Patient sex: F
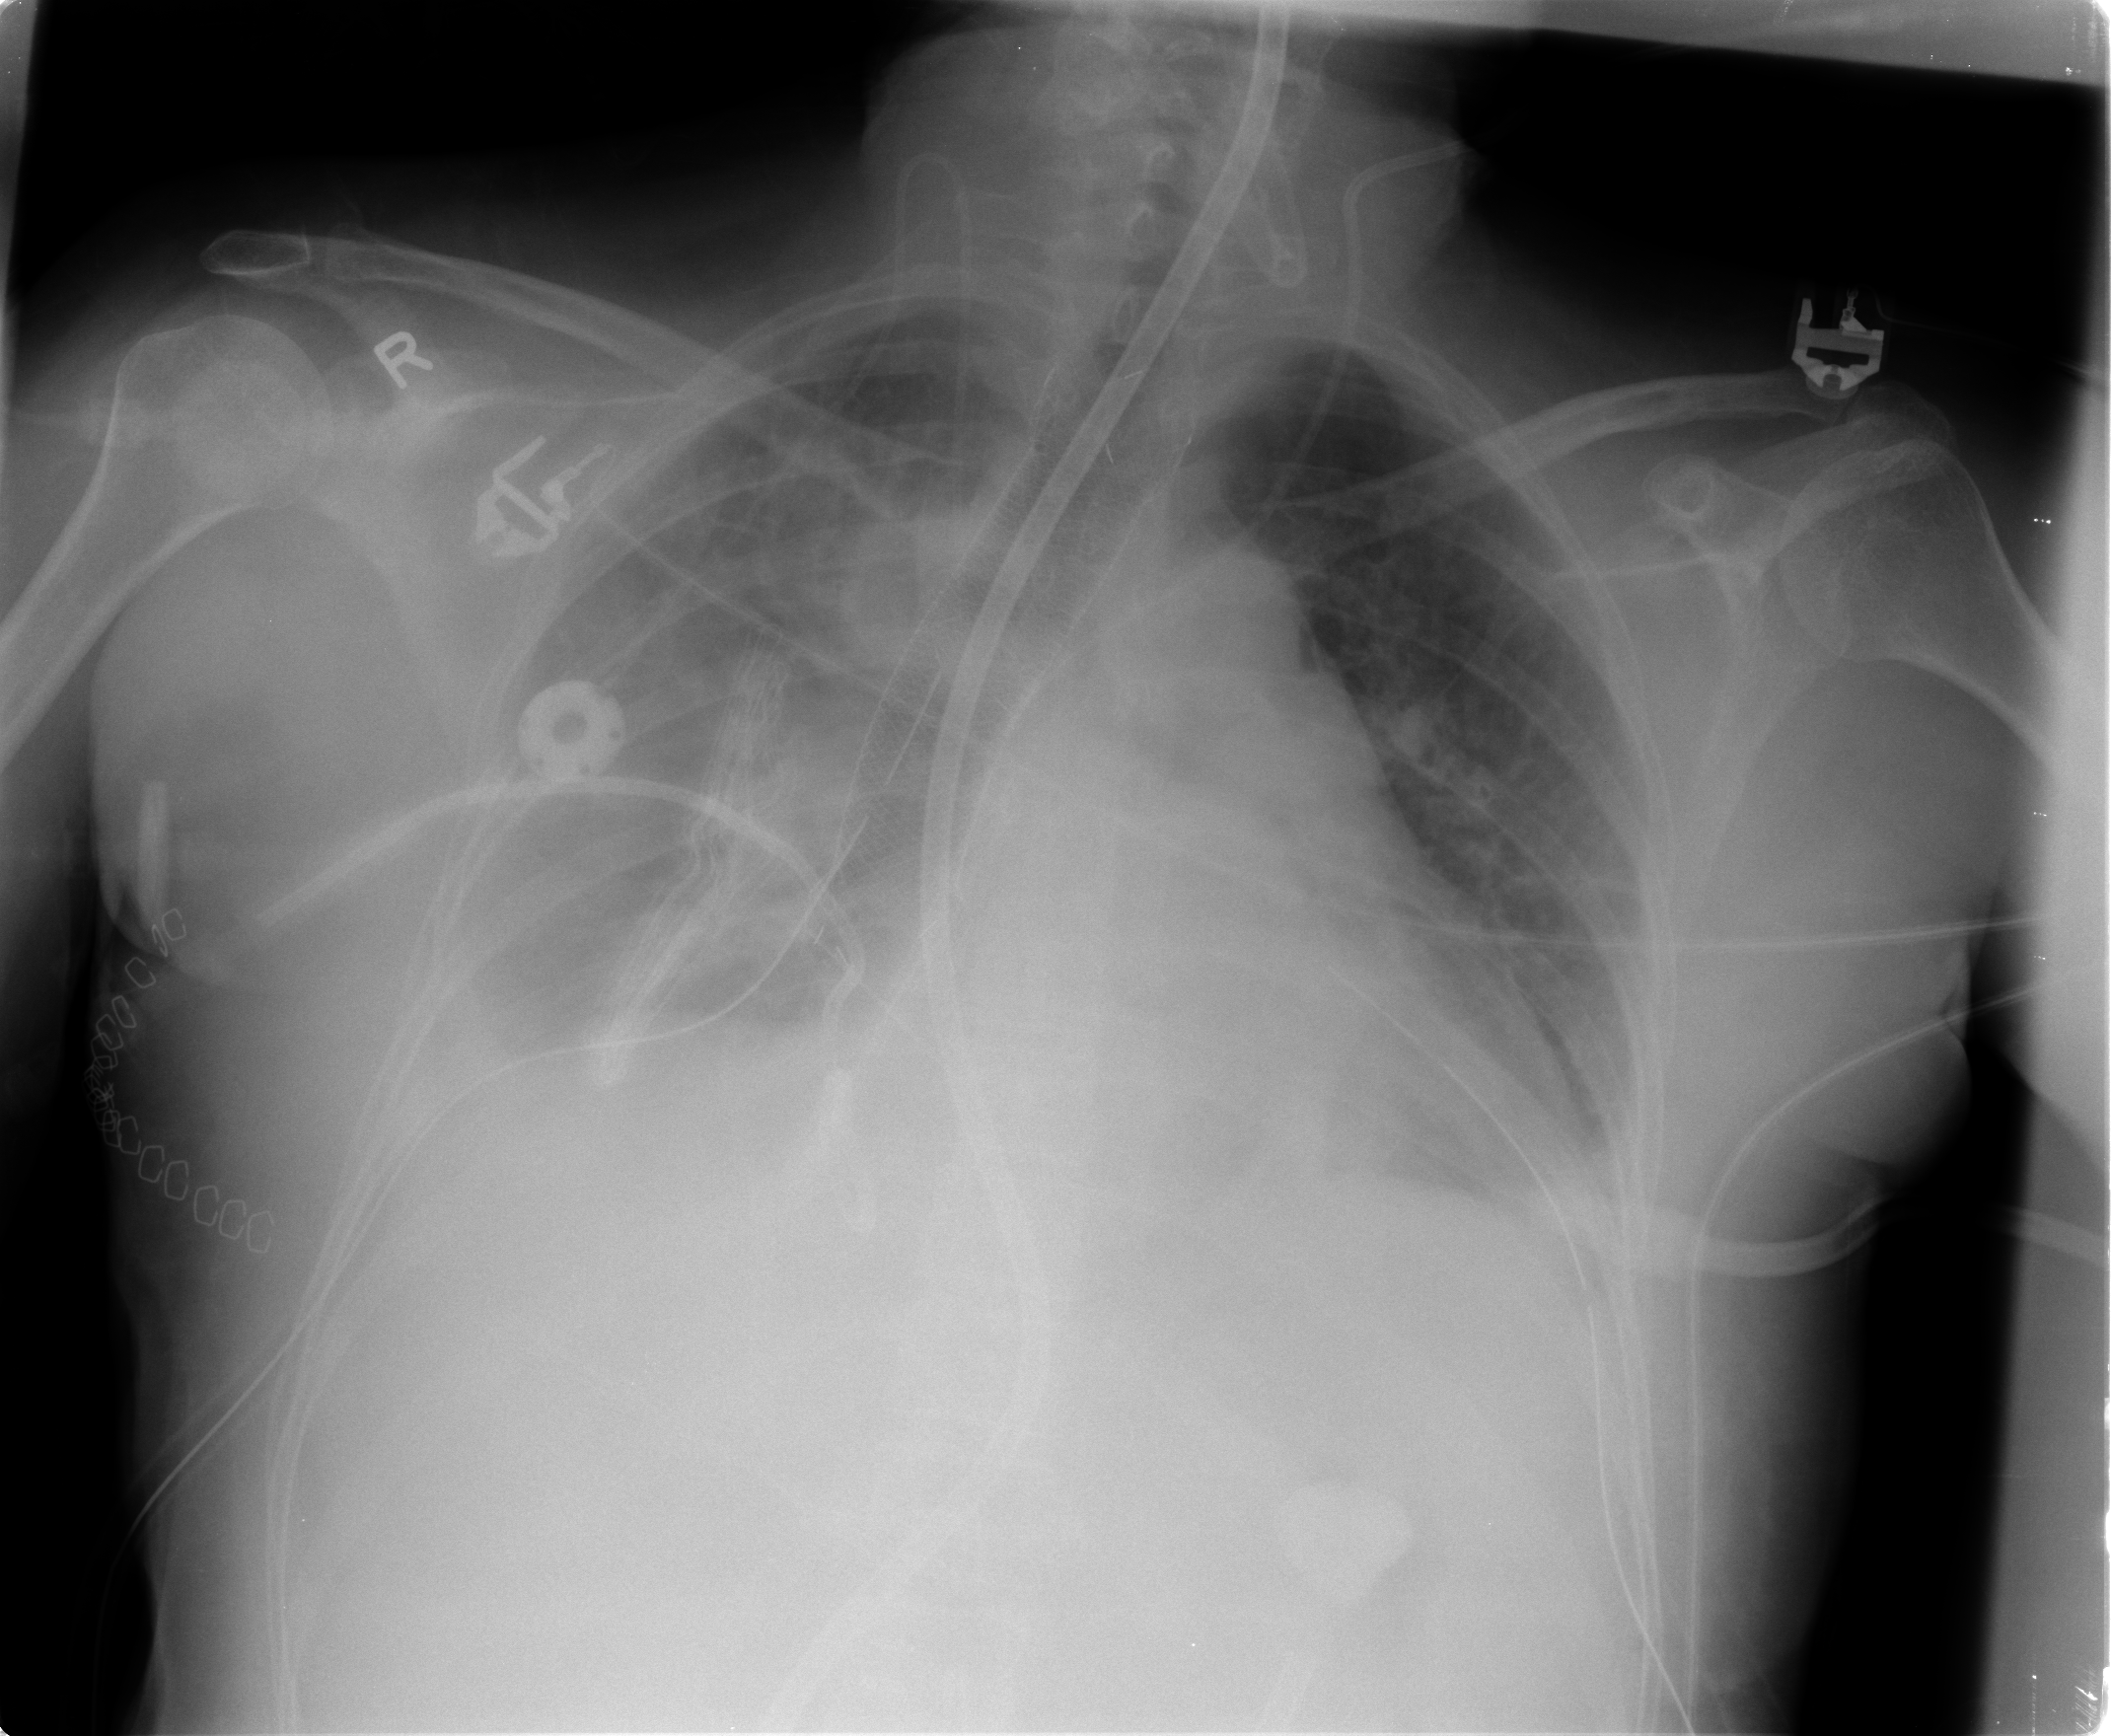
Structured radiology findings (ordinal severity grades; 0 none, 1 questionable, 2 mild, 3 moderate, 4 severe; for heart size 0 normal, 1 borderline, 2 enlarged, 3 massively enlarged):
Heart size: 2
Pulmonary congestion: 2
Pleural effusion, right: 3
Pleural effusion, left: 1
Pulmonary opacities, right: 2
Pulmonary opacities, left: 0
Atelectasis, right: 3
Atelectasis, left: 2